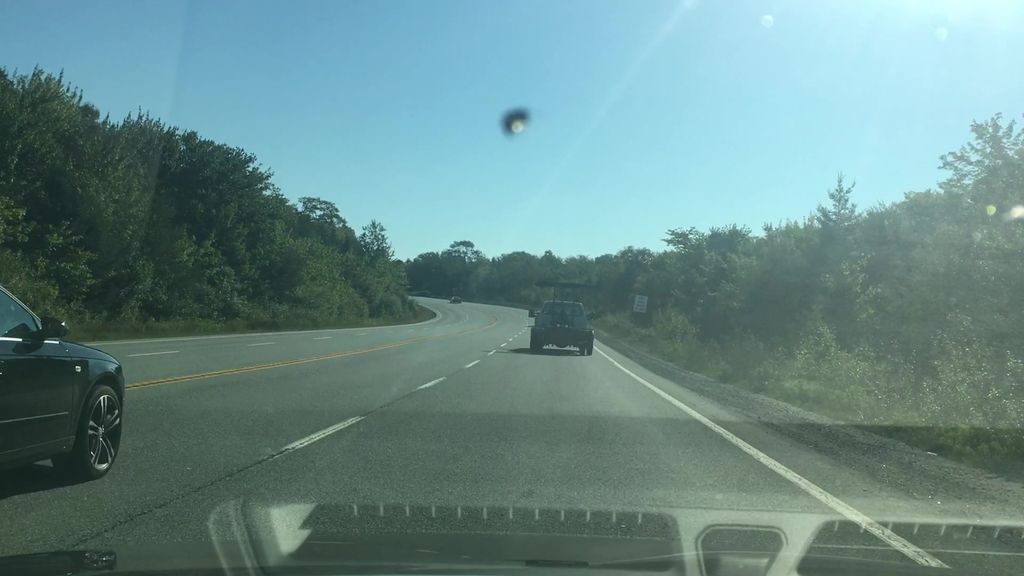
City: halifax